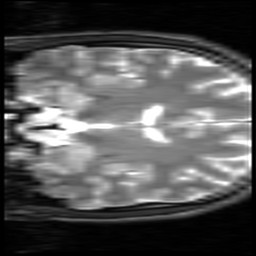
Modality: inplaneT2
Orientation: coronal
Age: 27
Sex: male